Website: walmart
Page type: payment
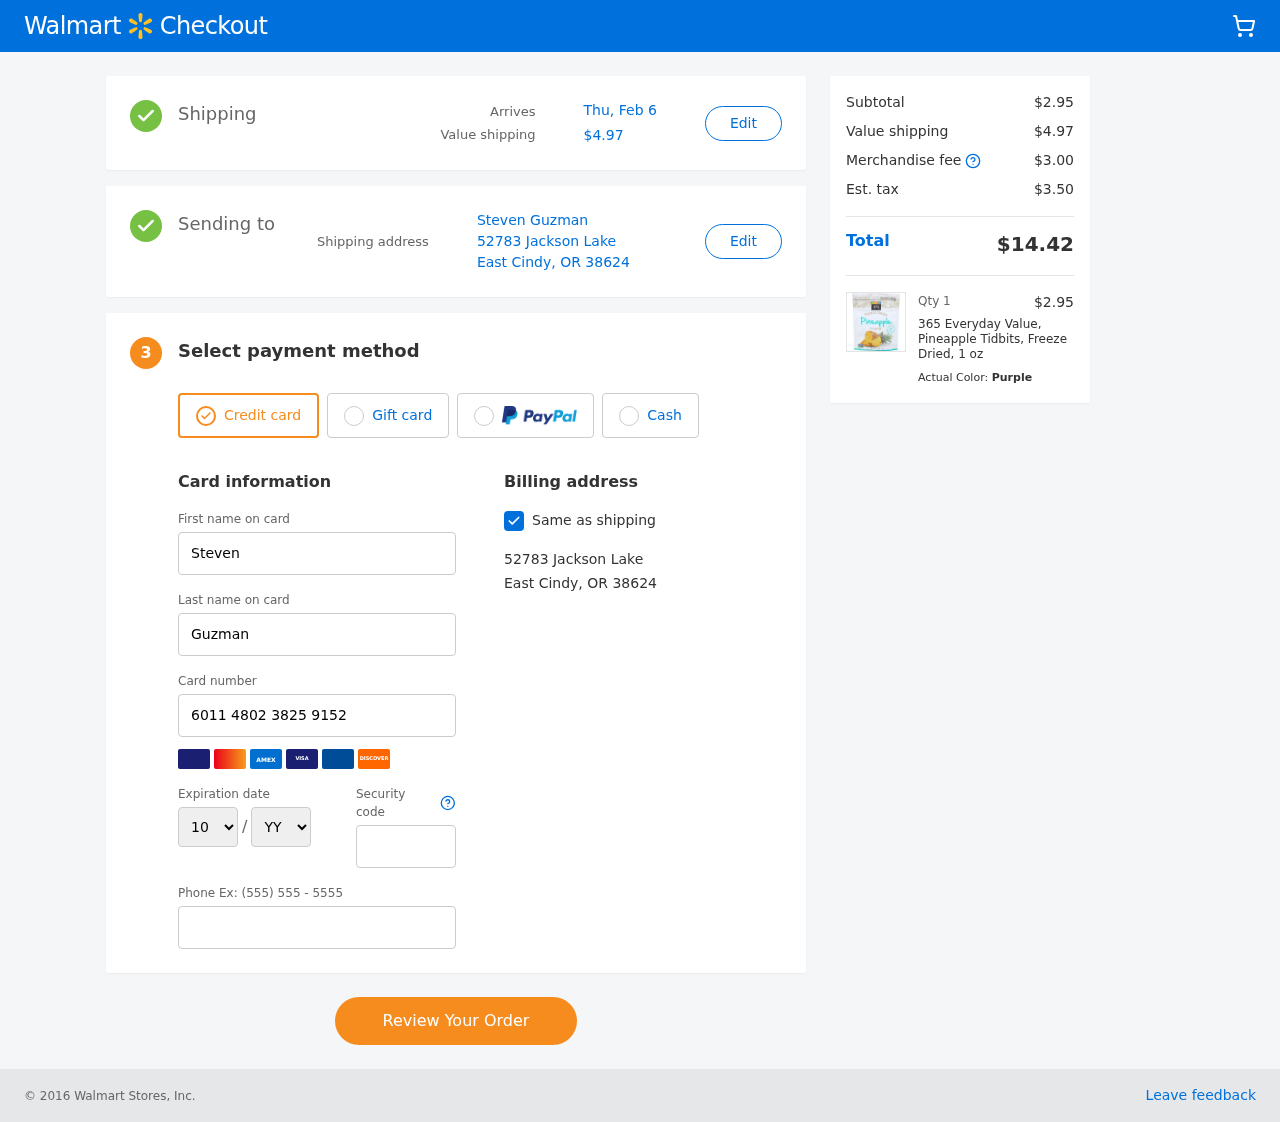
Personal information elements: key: PII_CARD_EXPIRY_MONTH
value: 10
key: PII_CARD_EXPIRY_YEAR
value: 27
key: PII_CITY_STATE_ZIP
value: East Cindy, OR 38624
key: PII_FULLNAME
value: Steven Guzman
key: PII_STREET
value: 52783 Jackson Lake
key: PII_FIRSTNAME
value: Steven
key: PII_LASTNAME
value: Guzman
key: PII_CARD_NUMBER
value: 6011 4802 3825 9152
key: PII_CARD_CVV
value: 902
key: PII_PHONE
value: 6428855039
Product elements: key: PRODUCT1_NAME
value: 365 Everyday Value, Pineapple Tidbits, Freeze Dried, 1 oz
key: PRODUCT1_PRICE
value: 2.95
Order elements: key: ORDER_DELIVERY_DATE
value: Thu, Feb 6
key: ORDER_SHIPPING_COST
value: $4.97
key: ORDER_SUBTOTAL
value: $2.95
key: ORDER_MERCHANDISE_FEE
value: $3.00
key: ORDER_TAX
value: $3.50
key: ORDER_TOTAL
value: $14.42
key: ORDER_NUM_ITEMS
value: Qty 1